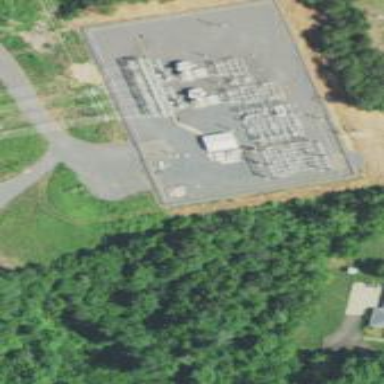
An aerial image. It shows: Distribution substation surrounded by fence.